Question: Is there a way to disable the warning prompt that pops up when vs2010 finds a dll file locked by another user during a build? I'm using visual studio 2010 with TFS 2008.

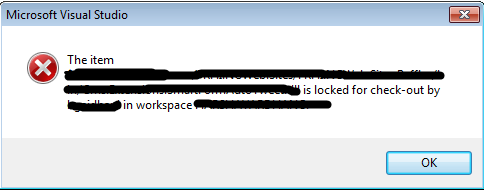
Answer: By default, TFS disables shared check-outs for binary files - this is enforced for any user, including the build process.
If you wish to enabled shared check-outs for all files, you can update the file extension list for mergeable files: see the <URL> article on MSDN.